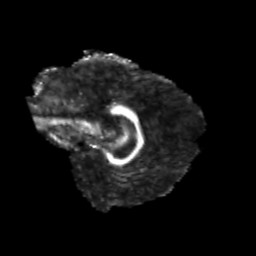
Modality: FA
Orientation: sagittal
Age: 24
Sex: male
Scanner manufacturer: siemens
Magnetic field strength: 3 T
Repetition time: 3.5 s
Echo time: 0.104 s